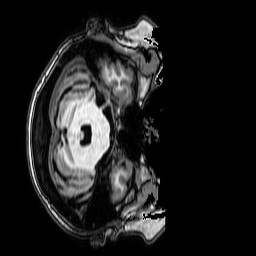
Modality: T1w
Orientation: axial
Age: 42
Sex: female
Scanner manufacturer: philips
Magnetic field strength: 3 T
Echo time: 0.0038 s